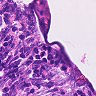
Metastatic tissue present: no